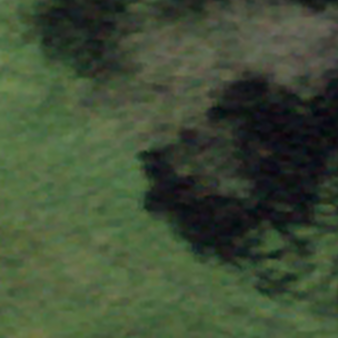
Label: other